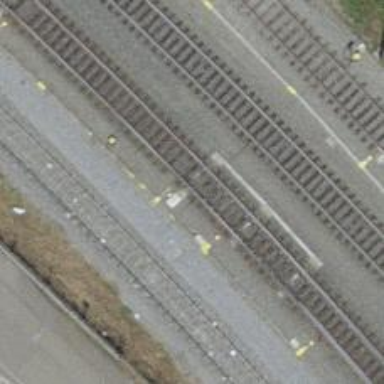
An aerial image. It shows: Single-track railway with electrified contact lines.